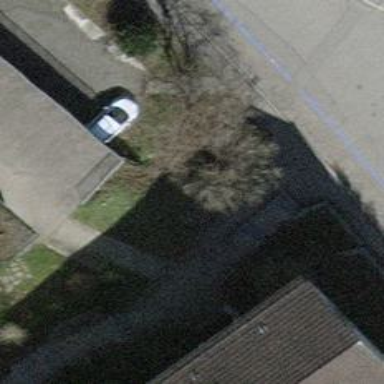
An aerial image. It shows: Set of steps on the road.